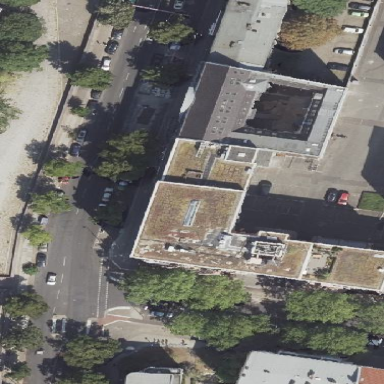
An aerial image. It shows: Building part with flat roof.